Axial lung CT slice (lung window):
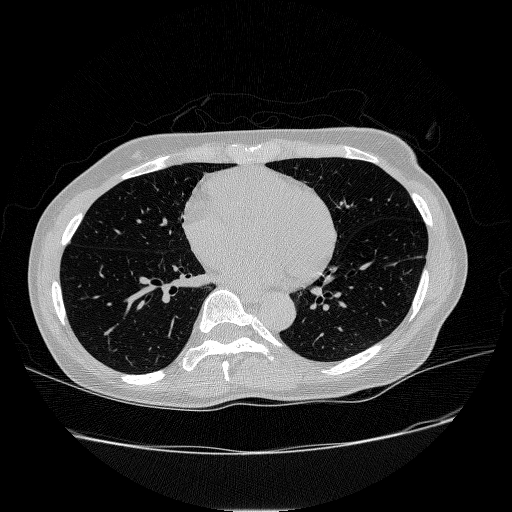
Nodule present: no